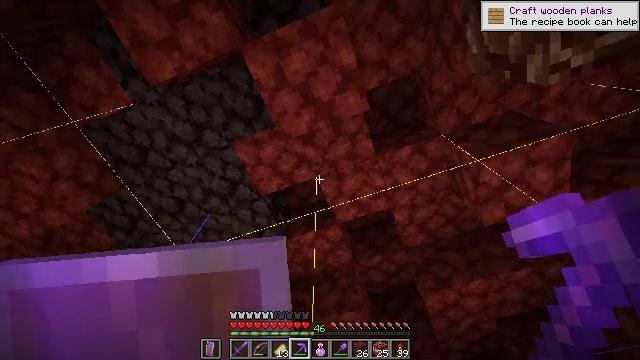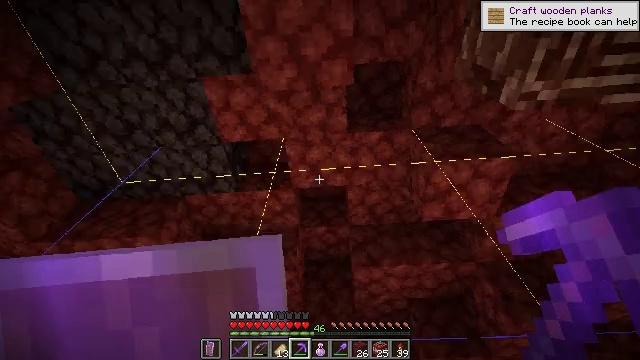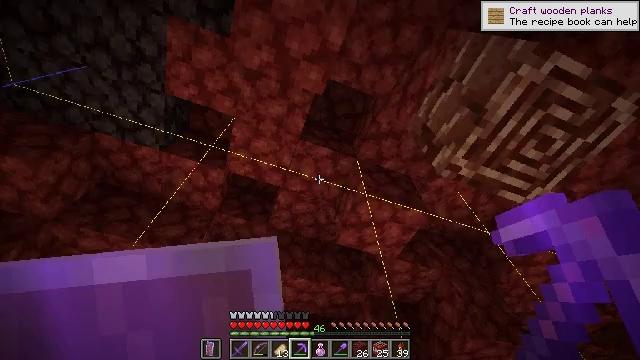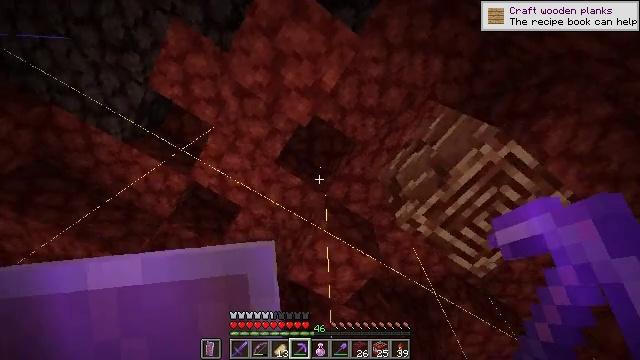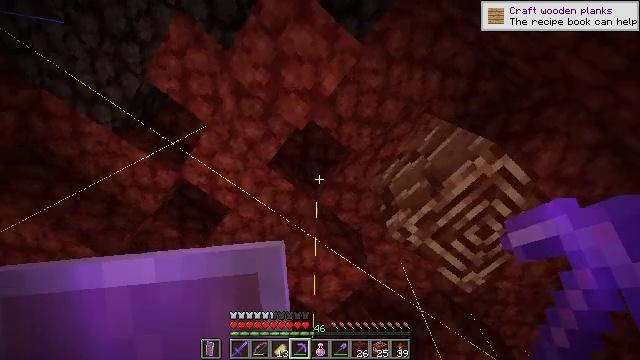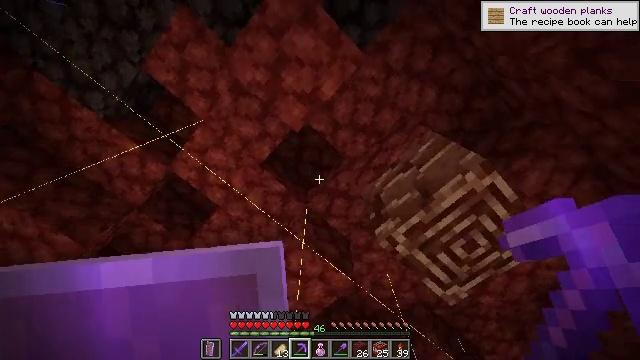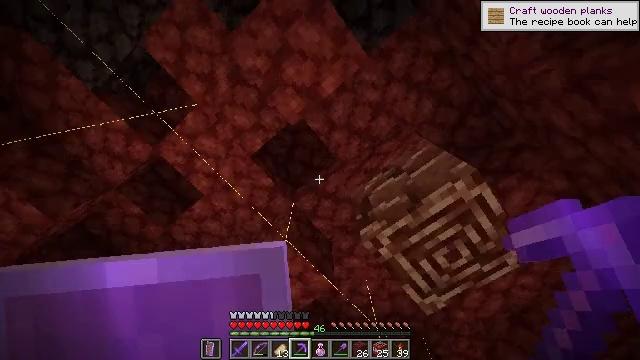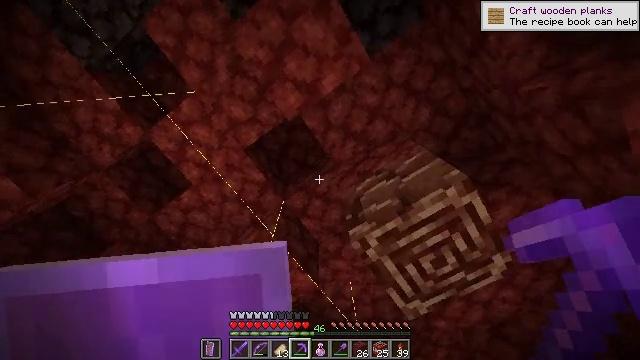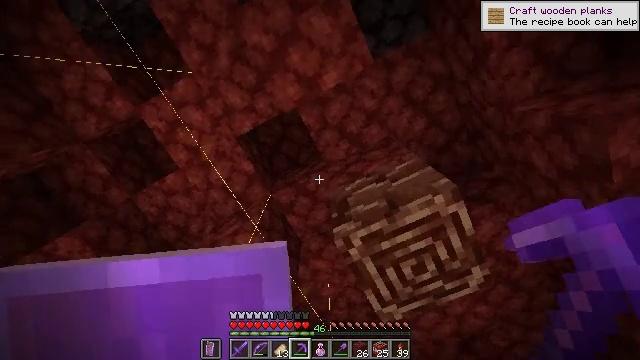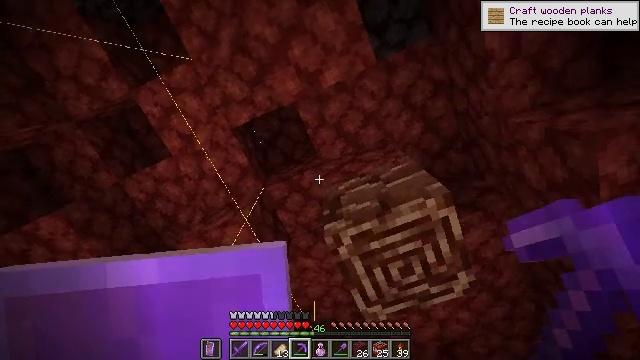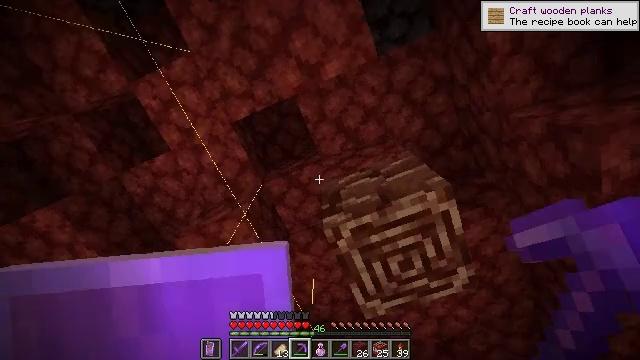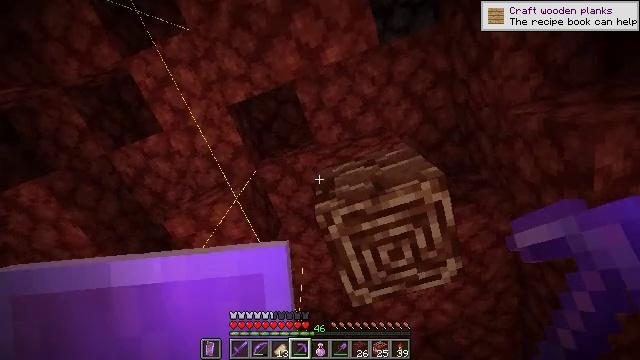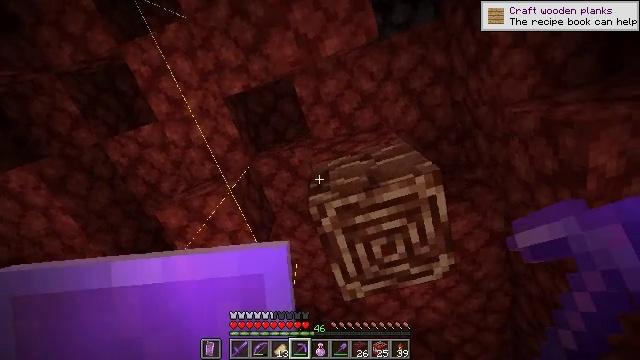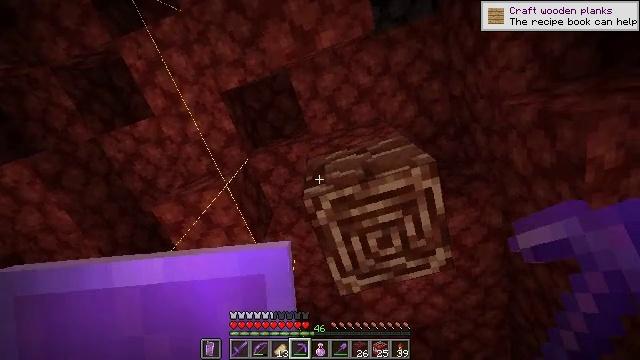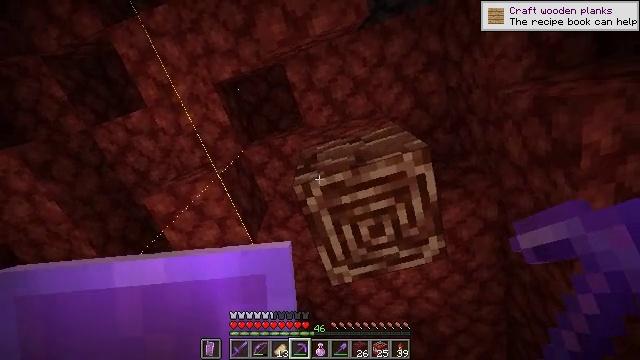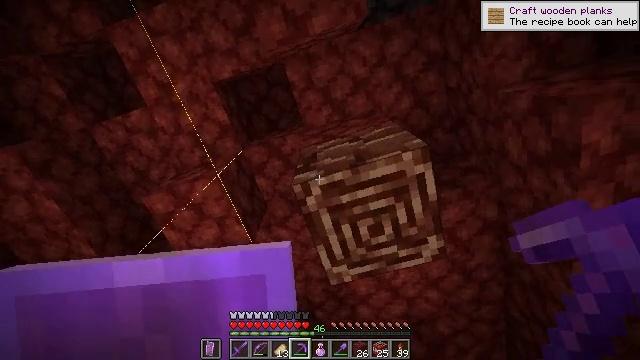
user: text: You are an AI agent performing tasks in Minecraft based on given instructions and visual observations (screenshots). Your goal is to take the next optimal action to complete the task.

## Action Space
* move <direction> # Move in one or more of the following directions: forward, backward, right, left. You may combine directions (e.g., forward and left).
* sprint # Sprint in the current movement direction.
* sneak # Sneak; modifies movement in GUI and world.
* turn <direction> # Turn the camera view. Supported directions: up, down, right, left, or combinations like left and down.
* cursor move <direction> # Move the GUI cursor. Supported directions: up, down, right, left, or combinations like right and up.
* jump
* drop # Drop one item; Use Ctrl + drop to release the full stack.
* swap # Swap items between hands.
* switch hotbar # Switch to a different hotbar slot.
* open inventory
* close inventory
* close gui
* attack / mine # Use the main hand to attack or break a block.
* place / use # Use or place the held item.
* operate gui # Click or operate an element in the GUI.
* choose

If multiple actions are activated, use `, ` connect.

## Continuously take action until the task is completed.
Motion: motion action
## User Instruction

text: Break ancient debris with a diamond or Netherite pickaxe.
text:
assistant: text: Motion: sneak, turn right and down
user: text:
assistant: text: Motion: move forward, sneak, turn right and up
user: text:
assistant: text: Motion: move forward, sneak, turn right and up
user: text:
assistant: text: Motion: move forward, sneak, turn right and up
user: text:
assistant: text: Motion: move forward, sneak, turn right and up
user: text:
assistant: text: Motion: move forward, sneak, turn right and up
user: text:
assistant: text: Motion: move forward, sneak, turn right
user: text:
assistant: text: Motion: move forward, sneak, turn right
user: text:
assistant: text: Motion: move forward, sneak, turn right
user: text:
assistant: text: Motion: move forward, sneak
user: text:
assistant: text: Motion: move forward and move right, sneak, turn right and down
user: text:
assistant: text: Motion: move forward and move right, sneak, turn right
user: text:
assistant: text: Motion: move forward and move right, sneak
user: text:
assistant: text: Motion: move forward, sneak
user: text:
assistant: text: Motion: sneak
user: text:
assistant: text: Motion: sneak
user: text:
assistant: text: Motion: sneak, turn right and up
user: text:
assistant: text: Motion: sneak, attack / mine
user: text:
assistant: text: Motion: sneak, attack / mine
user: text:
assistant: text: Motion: sneak, attack / mine
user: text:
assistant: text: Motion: sneak, attack / mine
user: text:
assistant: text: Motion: sneak, attack / mine
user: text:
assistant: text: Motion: sneak, turn right and up, attack / mine
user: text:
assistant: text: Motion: sneak, turn right, attack / mine
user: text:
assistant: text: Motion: sneak, attack / mine
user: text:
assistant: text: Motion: sneak, attack / mine
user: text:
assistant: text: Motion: sneak, attack / mine
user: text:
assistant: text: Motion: sneak, turn down, attack / mine
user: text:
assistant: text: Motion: sneak, turn down, attack / mine
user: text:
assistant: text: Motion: sneak, turn down, attack / mine